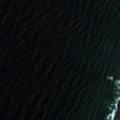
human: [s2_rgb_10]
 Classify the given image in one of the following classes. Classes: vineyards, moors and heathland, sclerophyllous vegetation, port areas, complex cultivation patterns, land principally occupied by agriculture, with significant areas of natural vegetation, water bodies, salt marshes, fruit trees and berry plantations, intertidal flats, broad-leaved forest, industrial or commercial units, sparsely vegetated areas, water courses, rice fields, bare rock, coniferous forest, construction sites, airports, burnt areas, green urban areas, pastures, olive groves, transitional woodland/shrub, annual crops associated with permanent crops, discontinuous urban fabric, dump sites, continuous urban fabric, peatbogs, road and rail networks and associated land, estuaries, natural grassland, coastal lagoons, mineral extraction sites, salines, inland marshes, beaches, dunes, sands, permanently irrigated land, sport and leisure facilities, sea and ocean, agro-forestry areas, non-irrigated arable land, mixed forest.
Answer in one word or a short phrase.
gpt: beaches, dunes, sands, sea and ocean